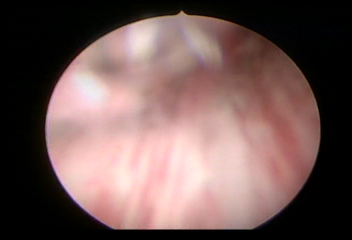
Modality: WLC
Class: Normal mucosa
Bladder cancer association: No